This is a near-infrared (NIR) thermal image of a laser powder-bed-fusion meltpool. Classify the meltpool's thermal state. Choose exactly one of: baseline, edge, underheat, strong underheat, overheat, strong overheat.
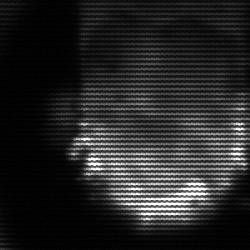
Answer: baseline